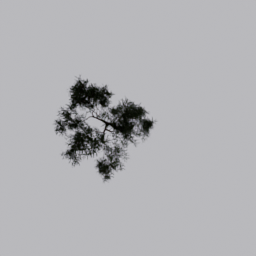
Label: nature